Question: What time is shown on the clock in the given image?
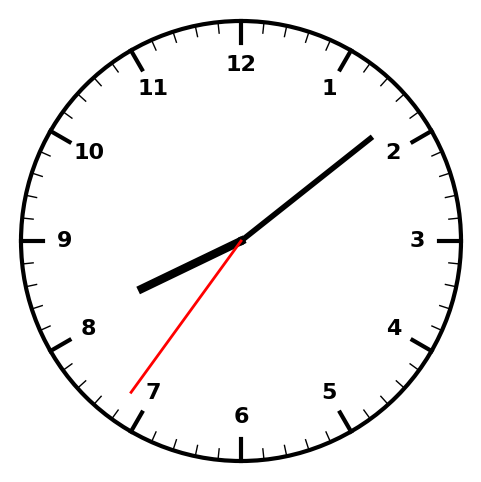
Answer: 08:08:36